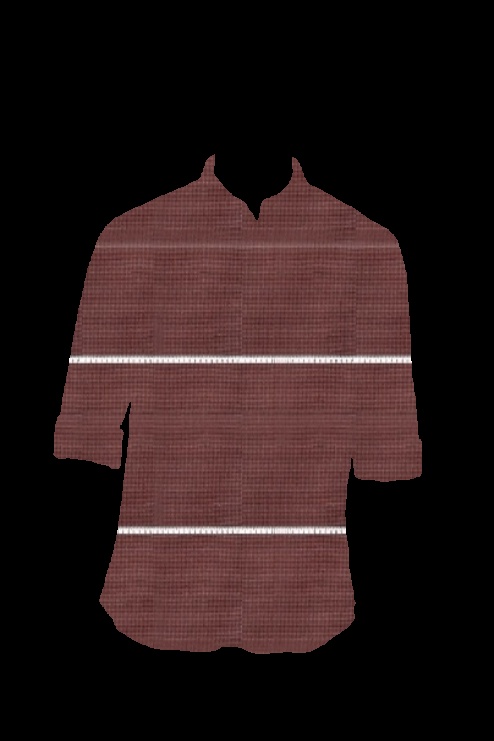
burgundy stripe tee